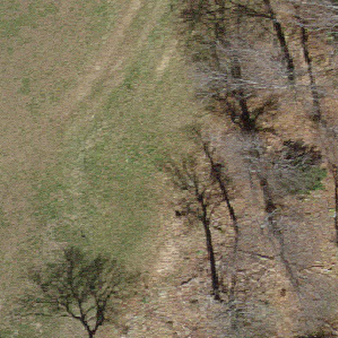
Label: other